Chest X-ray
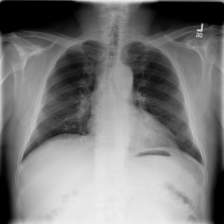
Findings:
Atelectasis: negative
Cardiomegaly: negative
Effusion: negative
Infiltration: negative
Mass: negative
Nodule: negative
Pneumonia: negative
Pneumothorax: negative
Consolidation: negative
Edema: negative
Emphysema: negative
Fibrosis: negative
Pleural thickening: negative
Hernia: negative